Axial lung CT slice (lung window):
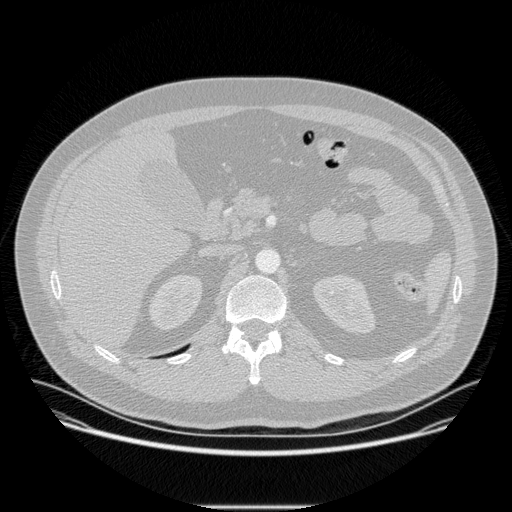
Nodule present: no